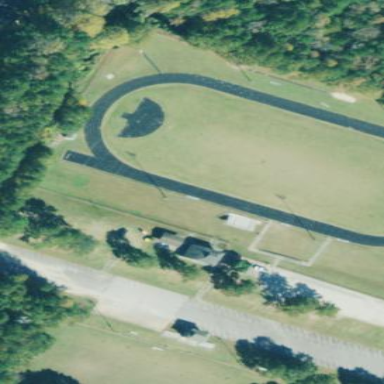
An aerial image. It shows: Track in leisure land.